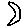
Label: moon